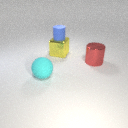
large cyan rubber sphere to the left of large yellow metal cube